Question: What are the Unicode characters that most closely approximate the size (as large or larger than a capital letter) and shape of the iOS7+ backwards-pointing Navigation Bar chevron?

I'm looking for a hacky way to use unicode characters to simulate the "navigate back" chevron for a view that doesn't normally have "go back" navigation.
A regular < (less-than sign) is not good because it's not tall enough and not vertically centered. A " (European left quote) is more vertically centered but it's also not tall enough. pa (U+1438) is the best I've found so far because it's as tall as a capital letter, but its angle is 52deg while the iOS arrow is 90deg, so it looks different and takes up a lot of extra horizontal real estate.
Are there any other better options for full-height chevrons that have a less acute angle than pa (U+1438) ?
It doesn't have to be perfect, just close enough to buy us time until our team can implement a custom view using real images.
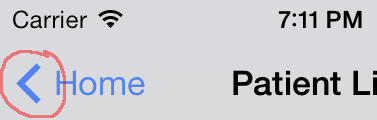
Answer: Try these:
1. Left pointing angle bracket U+2329 < Home
2. Vertical Kana Repeat Mark U+3031 +Home